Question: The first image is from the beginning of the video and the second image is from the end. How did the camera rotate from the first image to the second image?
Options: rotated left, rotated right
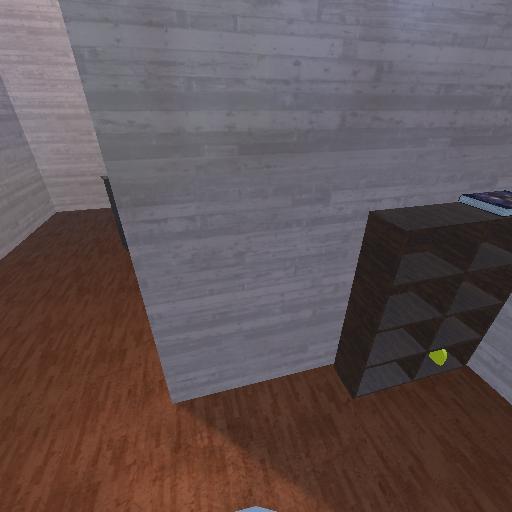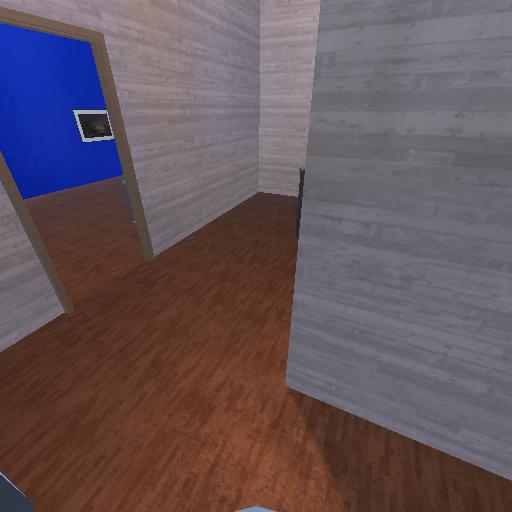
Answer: rotated left